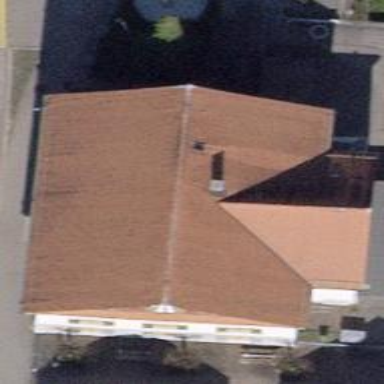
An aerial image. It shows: Community centre.